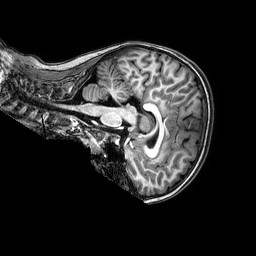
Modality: T1w
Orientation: sagittal
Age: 7
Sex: male
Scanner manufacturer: philips
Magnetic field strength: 3 T
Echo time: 0.0038 s